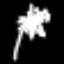
Label: palm tree